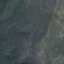
Land use / land cover: HerbaceousVegetation